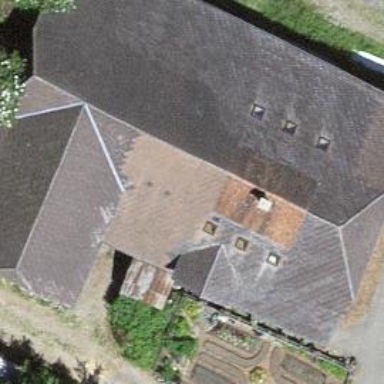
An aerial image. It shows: Farm building.